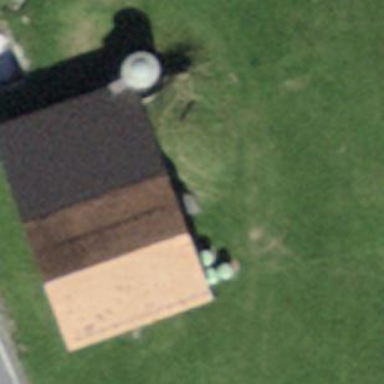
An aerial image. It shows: Barn.